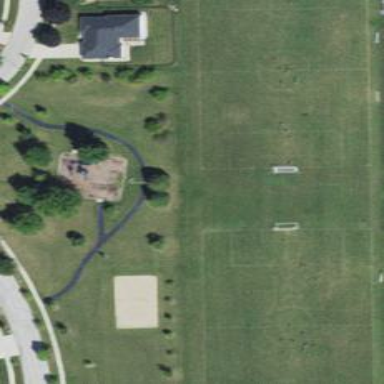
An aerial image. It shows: Soccer pitch for leisure land activities.